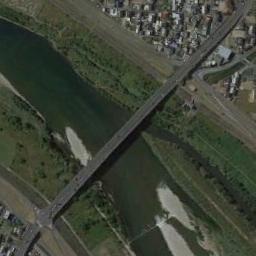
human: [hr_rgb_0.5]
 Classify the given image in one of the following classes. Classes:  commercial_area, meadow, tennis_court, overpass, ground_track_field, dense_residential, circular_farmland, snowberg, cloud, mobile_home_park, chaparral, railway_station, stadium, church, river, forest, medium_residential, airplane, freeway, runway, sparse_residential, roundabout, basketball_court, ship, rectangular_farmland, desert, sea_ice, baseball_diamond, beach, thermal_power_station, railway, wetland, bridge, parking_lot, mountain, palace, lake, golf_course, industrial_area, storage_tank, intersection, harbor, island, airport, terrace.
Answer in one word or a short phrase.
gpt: bridge